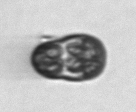
Label: Mesodinium